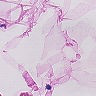
Metastatic tissue present: no